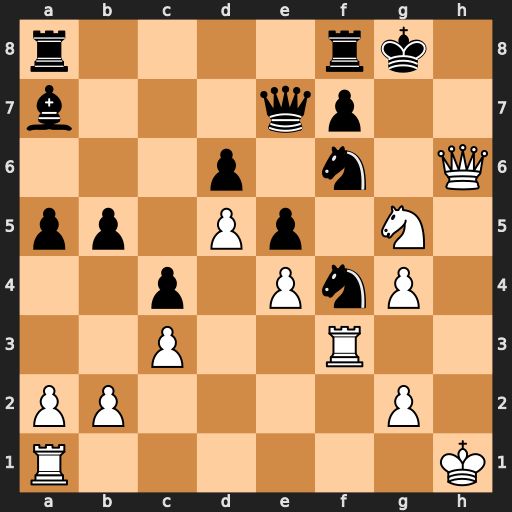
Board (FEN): r4rk1/b3qp2/3p1n1Q/pp1Pp1N1/2p1PnP1/2P2R2/PP4P1/R6K
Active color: w
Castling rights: -
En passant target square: -
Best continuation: g3 Rfe8 gxf4 Qf8 Qxf6